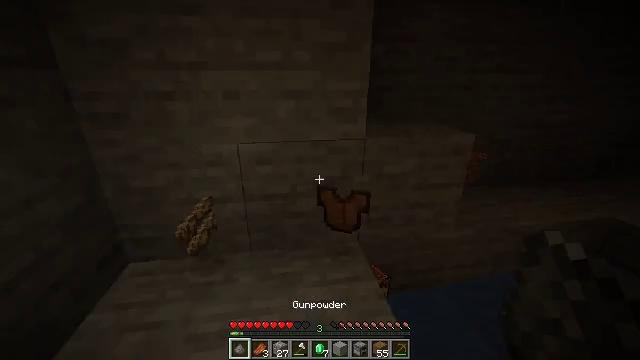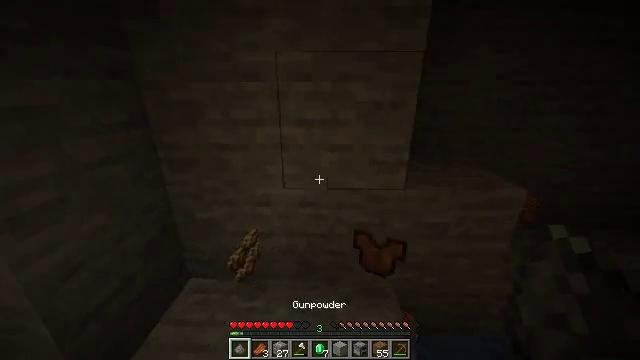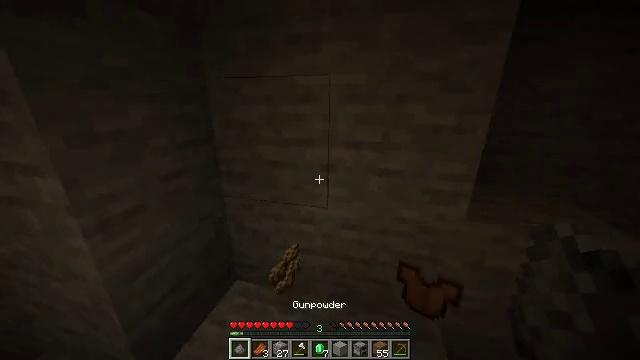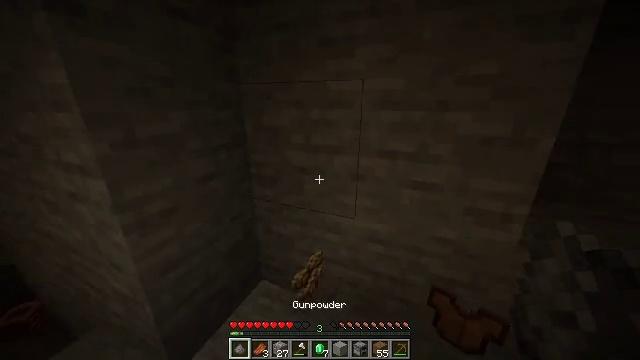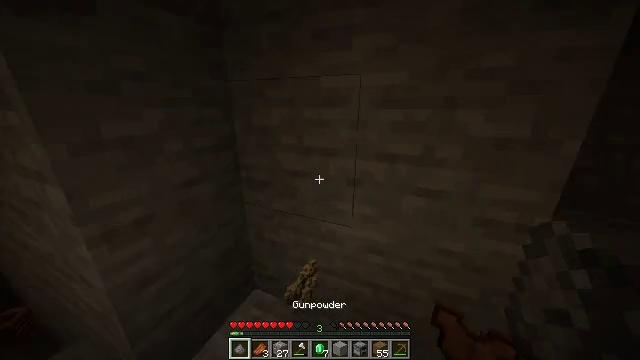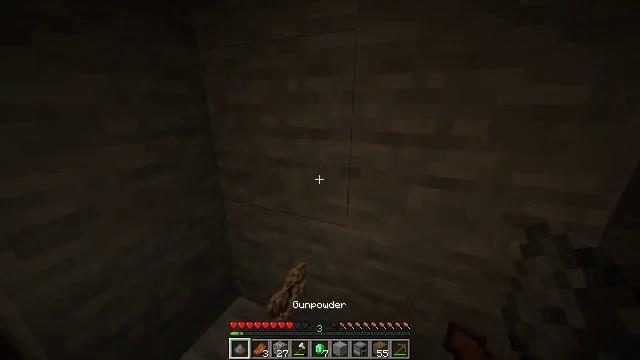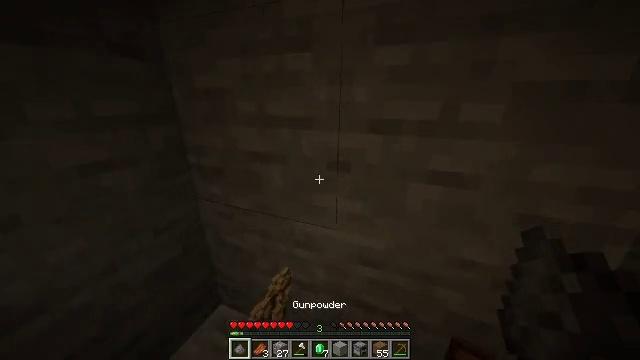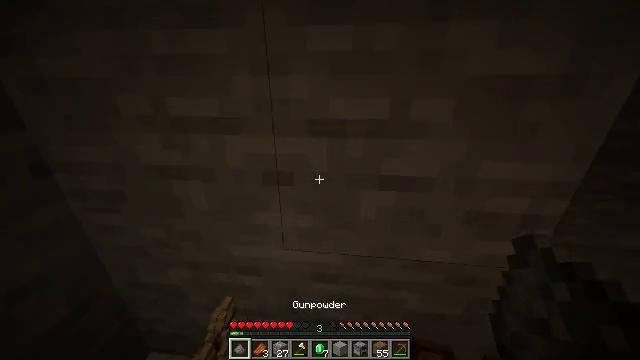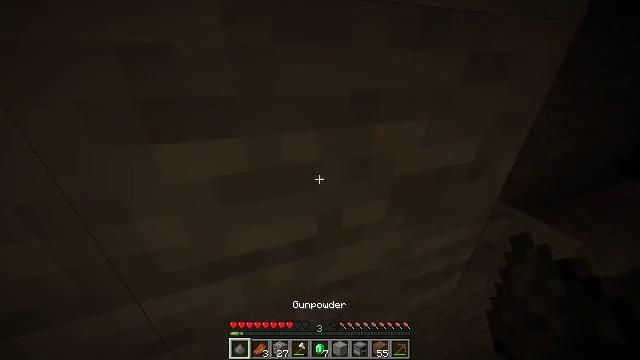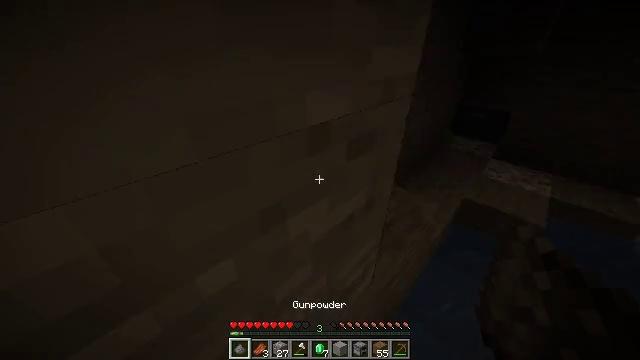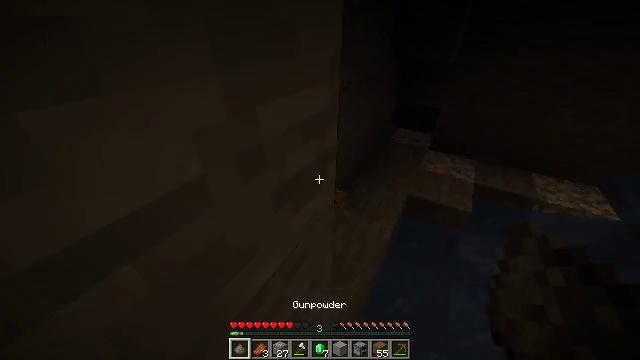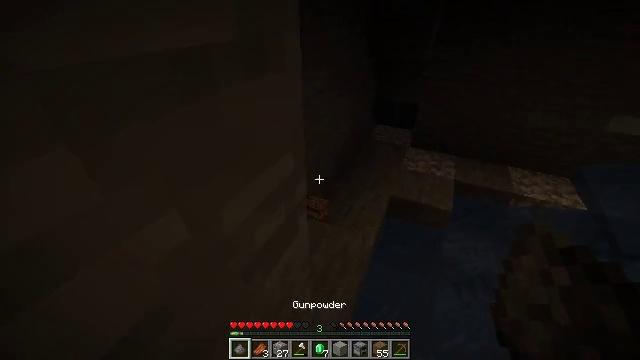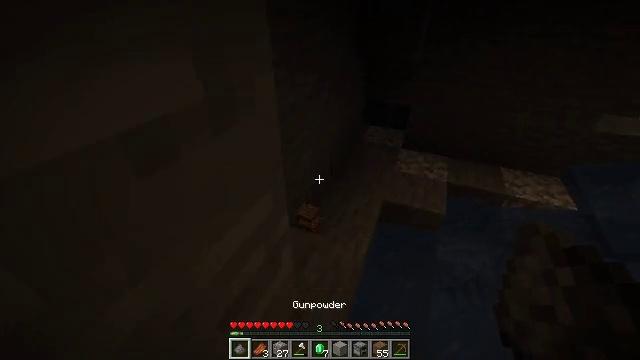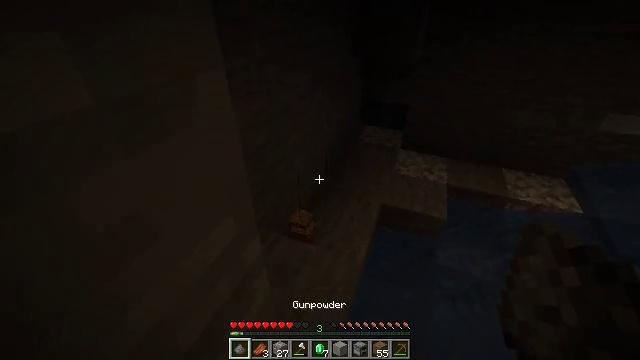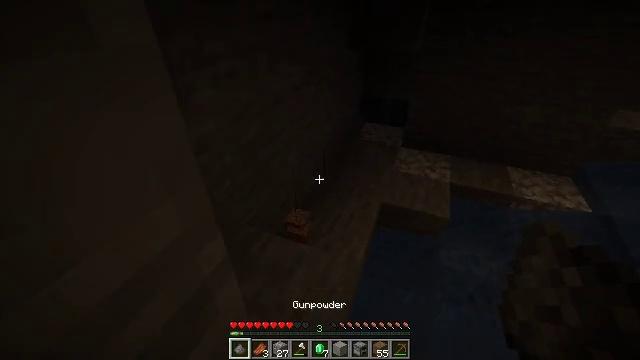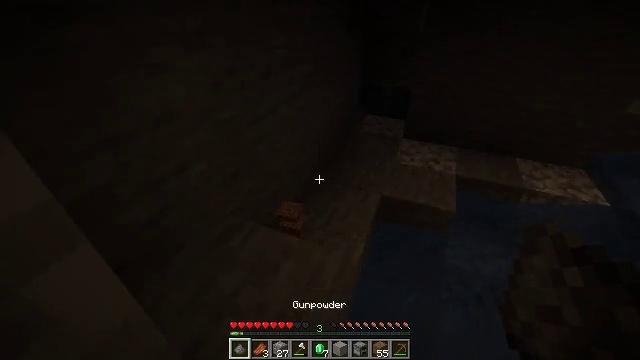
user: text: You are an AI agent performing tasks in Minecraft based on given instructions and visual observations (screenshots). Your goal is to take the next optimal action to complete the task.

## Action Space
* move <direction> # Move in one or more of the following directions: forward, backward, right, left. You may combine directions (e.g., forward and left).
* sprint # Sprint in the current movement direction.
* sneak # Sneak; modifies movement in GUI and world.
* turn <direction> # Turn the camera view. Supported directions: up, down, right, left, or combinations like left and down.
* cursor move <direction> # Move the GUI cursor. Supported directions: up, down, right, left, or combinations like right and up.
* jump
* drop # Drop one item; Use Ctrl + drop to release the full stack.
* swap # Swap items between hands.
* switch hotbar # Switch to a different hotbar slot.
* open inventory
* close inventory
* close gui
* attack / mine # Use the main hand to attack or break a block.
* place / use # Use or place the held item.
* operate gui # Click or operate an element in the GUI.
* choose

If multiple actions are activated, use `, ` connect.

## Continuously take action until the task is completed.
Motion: motion action
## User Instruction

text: Remove an iron axe from the inventory.
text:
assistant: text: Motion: move forward, sprint, turn left and up, jump
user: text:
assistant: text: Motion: move forward, sprint, turn left and up, jump
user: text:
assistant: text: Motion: move forward, sprint, turn left, jump
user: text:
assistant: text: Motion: move forward, sprint, jump
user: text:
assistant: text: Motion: move forward, sprint, jump
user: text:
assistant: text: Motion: move forward, sprint, turn right and down, jump
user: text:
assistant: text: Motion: move forward, sprint, turn right and down, jump
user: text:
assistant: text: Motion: move forward, sprint, turn right and down, jump
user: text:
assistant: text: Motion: move forward, sprint, turn right and down, jump
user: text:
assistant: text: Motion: move forward, sprint, turn right and down, jump
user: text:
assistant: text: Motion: move forward, sprint, turn right and down, jump
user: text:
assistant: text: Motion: move forward, sprint, turn right, jump
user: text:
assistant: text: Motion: move forward, sprint, jump
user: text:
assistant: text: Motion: move forward, sprint, jump
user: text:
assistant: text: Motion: move forward, sprint, jump
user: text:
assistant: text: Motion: move forward, sprint, jump
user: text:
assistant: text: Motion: move forward, sprint, jump
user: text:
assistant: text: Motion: move forward, sprint, jump
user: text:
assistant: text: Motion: move forward, sprint, jump
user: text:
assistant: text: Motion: move forward, sprint, jump
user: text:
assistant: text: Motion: move forward, sprint, jump
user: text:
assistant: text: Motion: move forward, sprint, turn right, jump
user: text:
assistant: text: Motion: move forward, sprint, turn right, jump
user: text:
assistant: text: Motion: move forward, sprint, jump
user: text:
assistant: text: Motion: move forward, sprint, jump
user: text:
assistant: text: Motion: move forward, sprint, turn right, jump
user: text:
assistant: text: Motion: move forward, sprint, turn right
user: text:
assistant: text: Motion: move forward and move left, sprint, turn right
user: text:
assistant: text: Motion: move forward and move left, sprint, turn right
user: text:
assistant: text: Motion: move forward and move left, sprint, turn right